Question: I am trying to host a WCF service written in .NET 3.5 in IIS 7.5 on a Windows 7 64 bit machine, without much luck. I also have Sharepoint 2010 installed on the machine. Here is my setup:
The physical path of the folder with .svc file is:
C:\inetpub\wwwroot\SmartSolution\Services\Services\ContainerManagementService.svc
I have created a web application in IIS for both Services folders.
Here is the config file for the WCF service:
'''
<service behaviorConfiguration="MyNamespace.ContainerManagementServiceBehavior"
name="MyNamespace.ContainerManagementService">
<endpoint address="" binding="basicHttpBinding"
name="ContainerManagementbasicHttpEndpoint" contract="MyNamespace.IContainer"/>
<endpoint address="mex" binding="mexHttpBinding" contract="IMetadataExchange" />
<host>
<baseAddresses>
<add baseAddress="http://localhost:8000/ContainerManagementService" />
</baseAddresses>
</host>
</service>
<behaviors>
<behavior name="MyNamespace.ContainerManagementServiceBehavior">
<serviceMetadata httpGetEnabled="true" />
<serviceDebug includeExceptionDetailInFaults="false" />
</behavior>
</behaviors>
'''
When I try to browse to: <URL> , I get the following error:

and if I click "Go back to site" I'm taken to my Sharepoint Central admin for some reason. How can I get the IIS service hosting working?
Thanks!
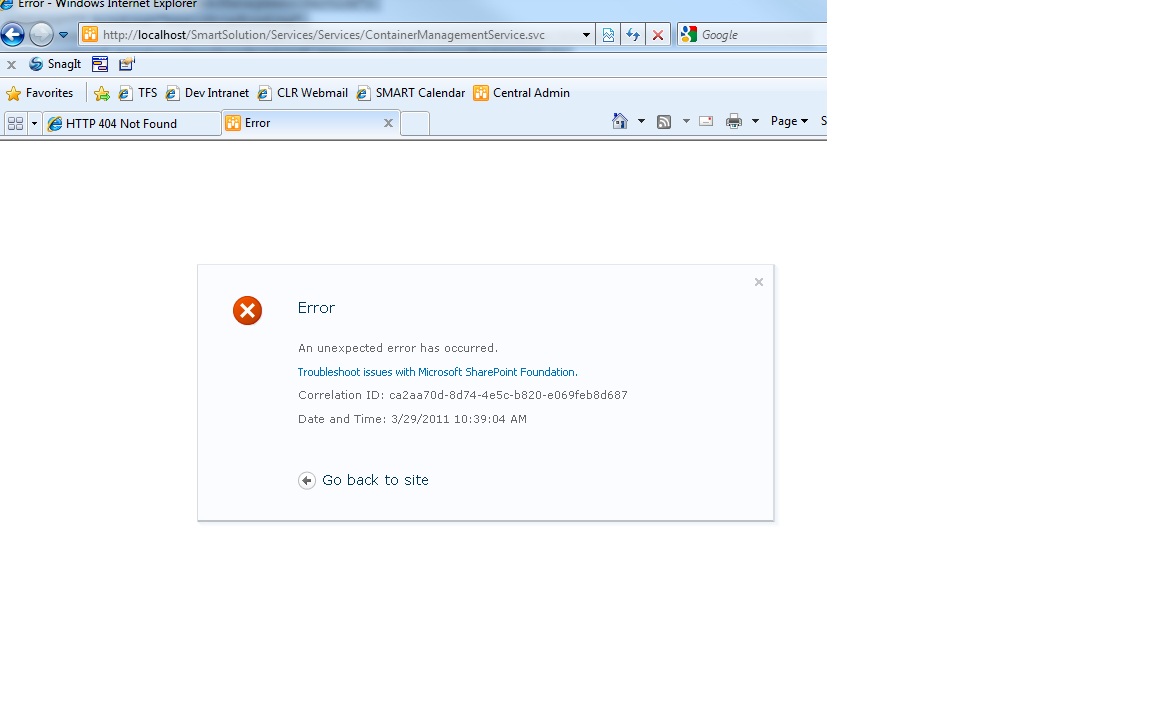
Answer: You have exposed the service on so you need to call it at 'http://localhost:8000/ContainerManagementService'